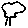
Label: tree